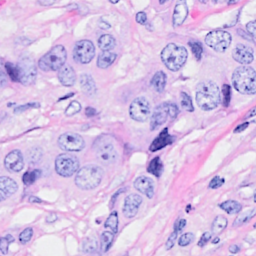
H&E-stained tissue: Breast